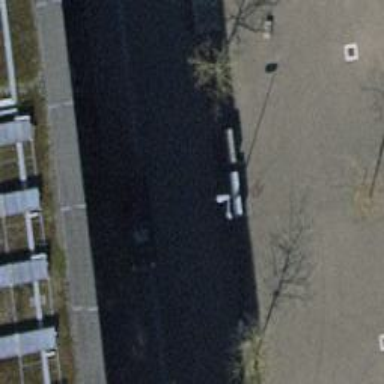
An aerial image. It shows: Street cabinet used for power utility.